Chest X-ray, AP view. Patient: 37 years old, sex M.
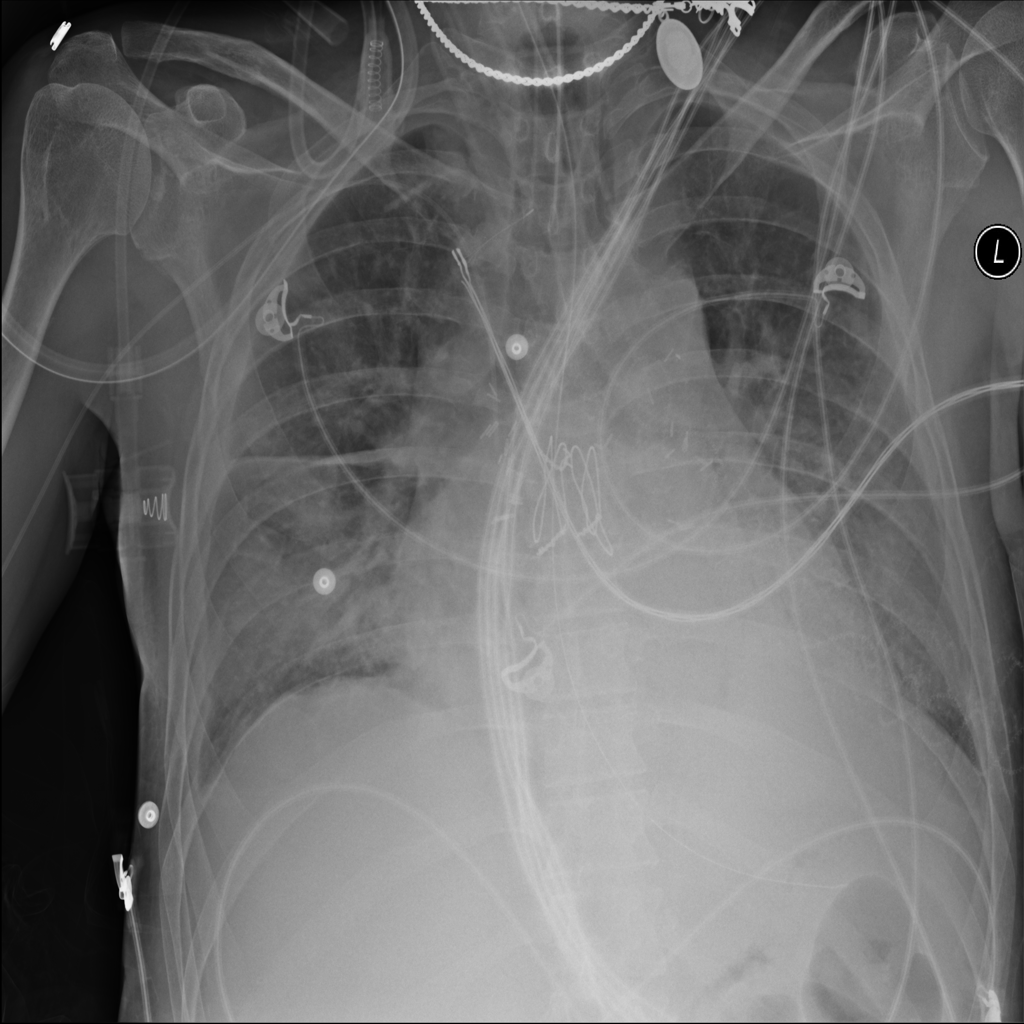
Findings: No Finding